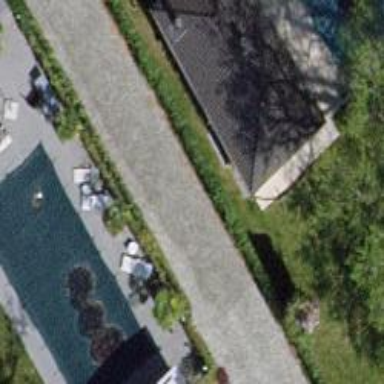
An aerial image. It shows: Swimming pool located in leisure land.